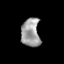
Tissue: prostate
Cell type: T cells
Senescence score: 0.2126
Nuclear area (px): 521
Mean DAPI intensity: 157.464